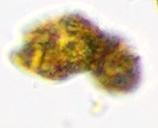
Label: Akashiwo